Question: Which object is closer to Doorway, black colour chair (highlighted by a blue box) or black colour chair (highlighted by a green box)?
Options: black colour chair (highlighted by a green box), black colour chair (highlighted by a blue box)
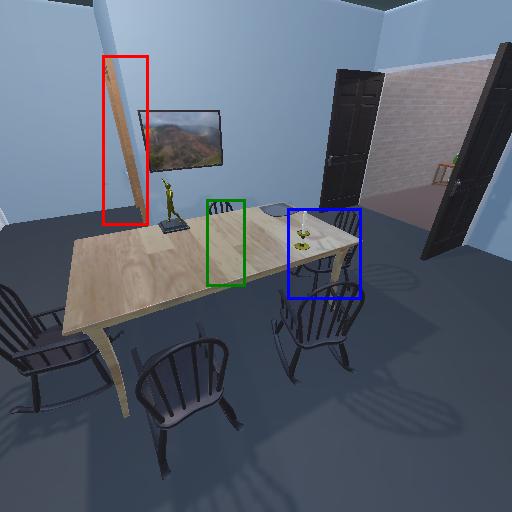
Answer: black colour chair (highlighted by a green box)